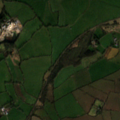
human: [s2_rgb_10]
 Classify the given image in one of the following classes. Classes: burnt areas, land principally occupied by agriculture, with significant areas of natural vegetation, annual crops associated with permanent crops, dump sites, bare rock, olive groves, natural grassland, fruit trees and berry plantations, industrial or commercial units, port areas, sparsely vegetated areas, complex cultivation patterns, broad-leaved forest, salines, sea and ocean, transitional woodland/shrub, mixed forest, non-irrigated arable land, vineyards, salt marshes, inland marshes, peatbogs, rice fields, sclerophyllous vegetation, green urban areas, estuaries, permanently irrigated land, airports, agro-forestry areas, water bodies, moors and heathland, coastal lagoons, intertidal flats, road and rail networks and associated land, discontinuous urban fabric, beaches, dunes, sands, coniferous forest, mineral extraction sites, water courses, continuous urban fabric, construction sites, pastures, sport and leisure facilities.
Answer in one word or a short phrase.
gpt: non-irrigated arable land, pastures, complex cultivation patterns